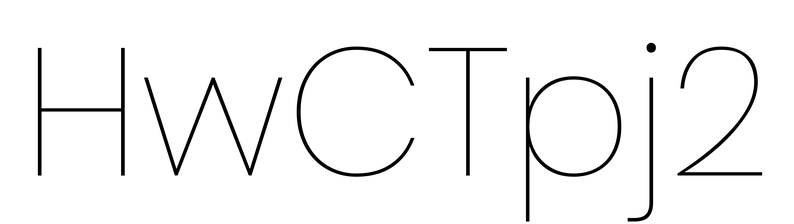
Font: Poppins-Thin